Question: This is my code that attempts to make grid but outputs the following:

No doubt this not a grid.
I am unable to detect where i have got my logic wrong. I have highlighted the part responsible for drawing.
'''
import javax.swing.*;
import java.awt.*;
class tester1 extends JPanel {
tester1() {
setPreferredSize(new Dimension(400,400));
this.setBackground(Color.black);
JFrame fr = new JFrame();
fr.add(this);
fr.pack();
fr.setVisible(true);
fr.setDefaultCloseOperation(JFrame.EXIT_ON_CLOSE);
repaint();
}
public void paintComponent(Graphics g) { // <----- part responsible for drawing
g.setColor(Color.red);
for(int x = 0 ; x <= 400 ; x += 10 ) {
g.drawLine( x , 0 , 400 , x );
}
for(int y = 0 ; y <= 400 ; y += 10 ) {
g.drawLine( y , 0 , y , 400 );
}
} // <---- till here
public static void main(String args[]) {
new tester1();
}
}
'''
What mistake have I made in 'paintComponent' method ?
Also in the output why don't I get color as the background, when I have written 'this.setBackground(Color.black)'?
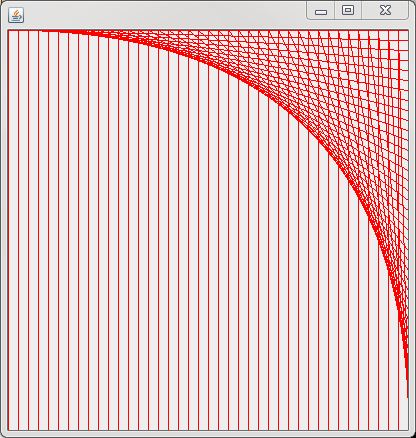
Answer: Call 'super.paintComponent()' before you do any painting in order for the background to be painted black.
As far as the lines go:
You have your x and y coordinated mixed up. It should be: '(int x1, int y1, int x2, int y2)'
Specifically look at:
'''
g.drawLine( x , 0 , 400 , x );
'''
And ask yourself why you are varying one X and one Y and holding the other X and other Y constant.
Where as here:
'''
g.drawLine( y , 0 , y , 400 );
'''
You are holding both Ys constant and changing both of the Xs (Hint: your other statement should look like this one.).